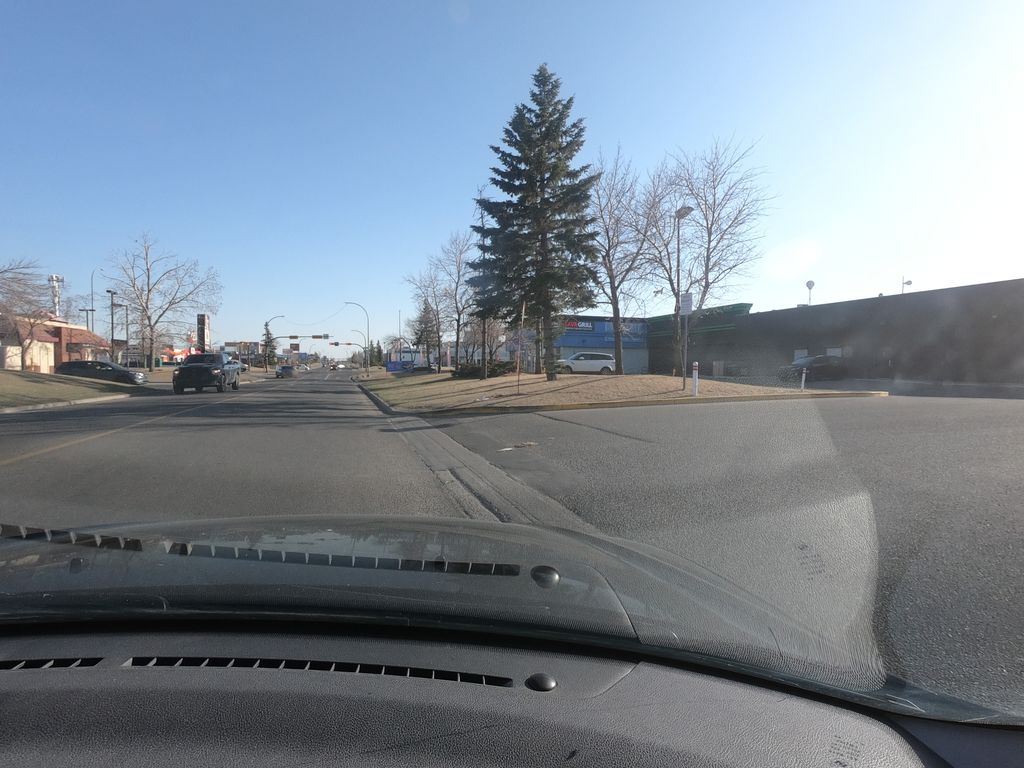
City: calgary